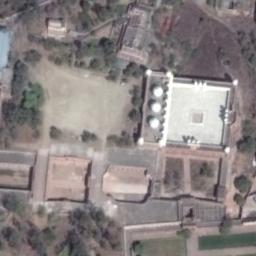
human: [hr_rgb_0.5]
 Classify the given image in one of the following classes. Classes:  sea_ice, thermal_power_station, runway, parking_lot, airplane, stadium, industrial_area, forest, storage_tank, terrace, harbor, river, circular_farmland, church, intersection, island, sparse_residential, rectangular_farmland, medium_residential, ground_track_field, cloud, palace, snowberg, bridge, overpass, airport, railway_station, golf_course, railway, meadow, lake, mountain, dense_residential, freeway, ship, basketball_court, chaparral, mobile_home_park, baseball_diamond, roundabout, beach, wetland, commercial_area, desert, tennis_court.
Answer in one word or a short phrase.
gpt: palace